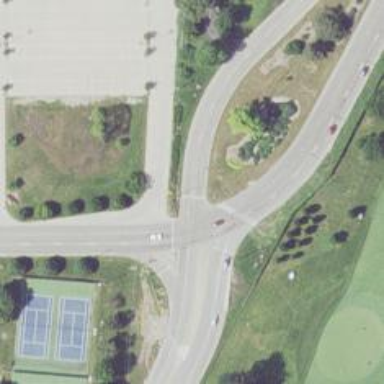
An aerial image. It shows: Stop road.